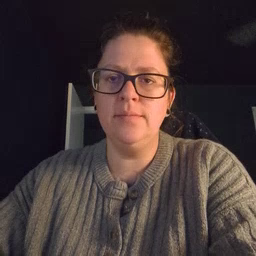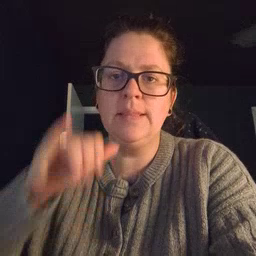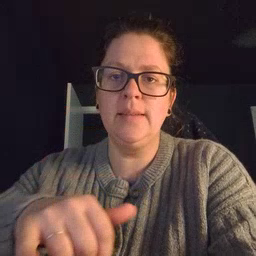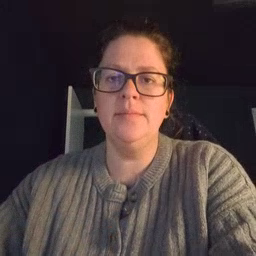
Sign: stay